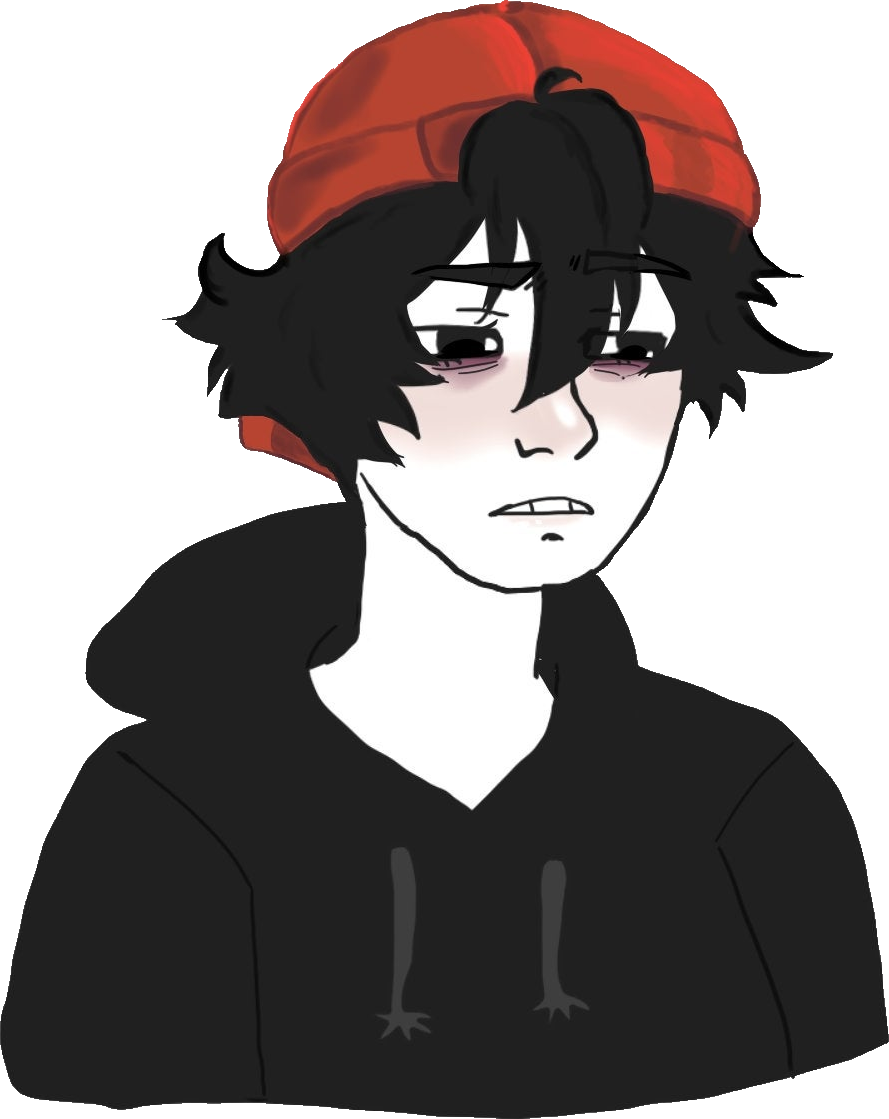
Label: 5_Twinkjak